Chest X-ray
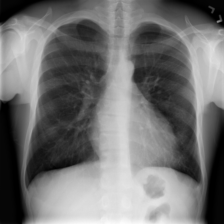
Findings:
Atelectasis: negative
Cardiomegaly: positive
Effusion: negative
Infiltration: positive
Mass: negative
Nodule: negative
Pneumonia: negative
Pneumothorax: negative
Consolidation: negative
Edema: negative
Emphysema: negative
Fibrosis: negative
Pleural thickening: negative
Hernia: negative